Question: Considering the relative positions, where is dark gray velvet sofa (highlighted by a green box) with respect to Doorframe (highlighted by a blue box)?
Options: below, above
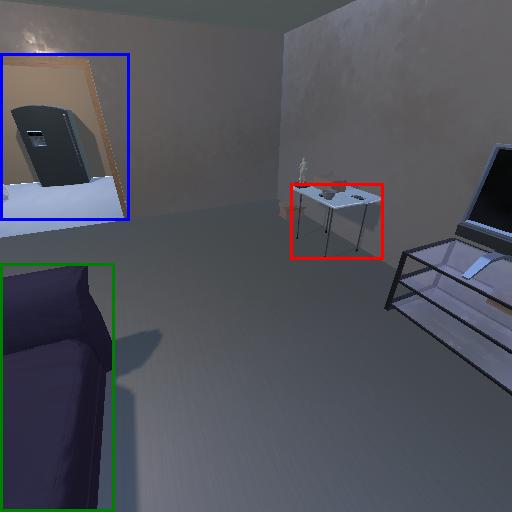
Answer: below